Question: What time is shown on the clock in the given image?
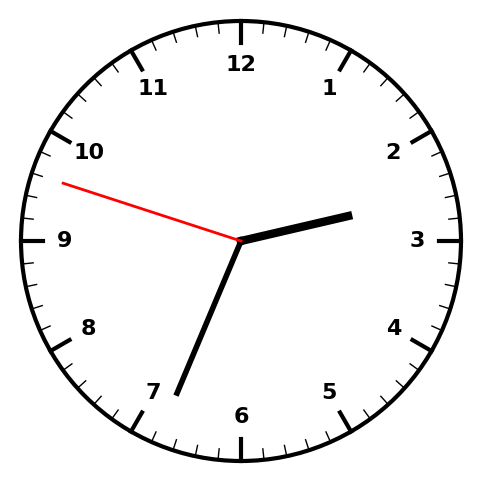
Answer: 02:33:48